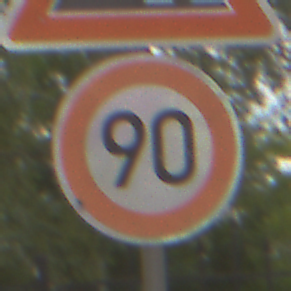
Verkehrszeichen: Geschwindigkeit90
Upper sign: SteinschlagLinks
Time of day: MorningAfternoon
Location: Outdoor (Urban)
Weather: Overcast
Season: NotSpecified
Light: Natural